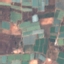
Land use / land cover: PermanentCrop